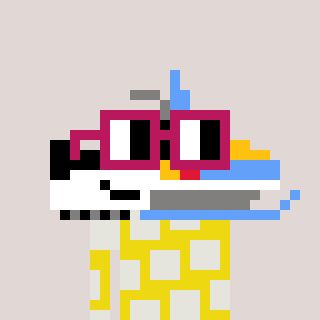
a pixel art character with square dark red glasses, a snowmobile-shaped head and a yellow-colored body on a warm background